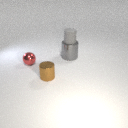
small red metal sphere behind small brown metal cylinder